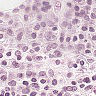
Metastatic tissue present: no